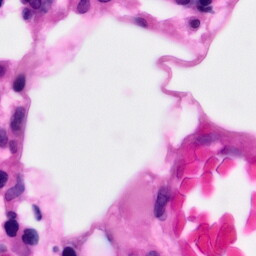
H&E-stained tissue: Pancreatic